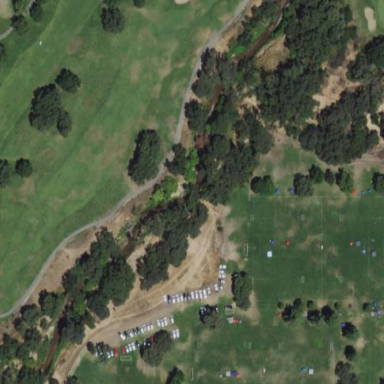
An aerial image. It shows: Golf fairway in the image.